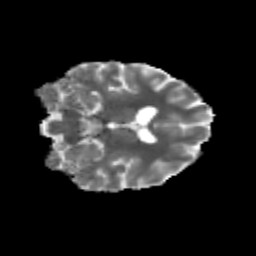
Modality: MD
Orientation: coronal
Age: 26
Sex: female
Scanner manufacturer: siemens
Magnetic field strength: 3 T
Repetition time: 3.5 s
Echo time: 0.125 s